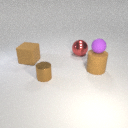
large brown rubber cylinder in front of large red metal sphere